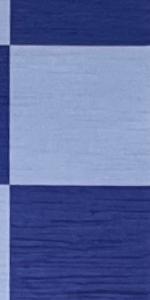
Label: Empty